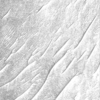
Label: not_dusty